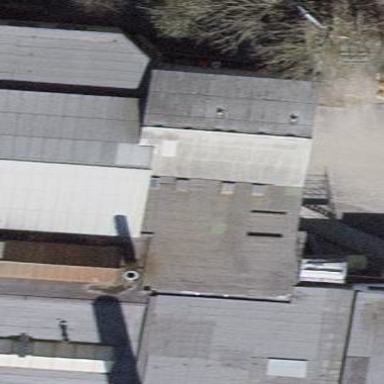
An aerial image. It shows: Industrial building.